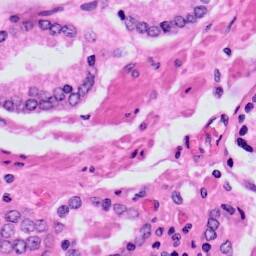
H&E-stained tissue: Prostate